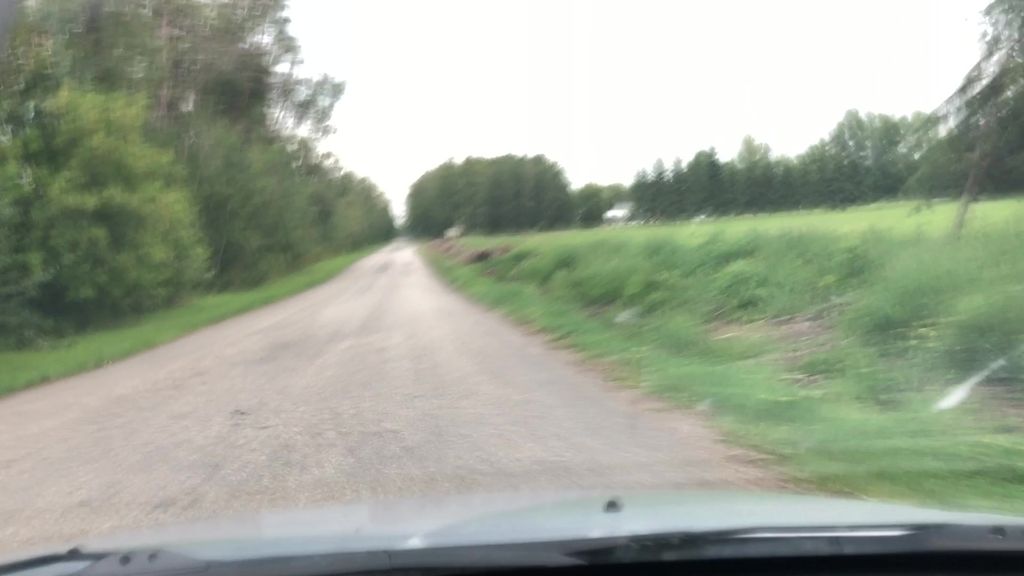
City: edmonton